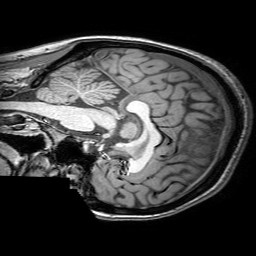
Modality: T1w
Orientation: sagittal
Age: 29
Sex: female
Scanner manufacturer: philips
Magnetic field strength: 3 T